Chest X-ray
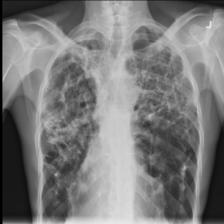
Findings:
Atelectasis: negative
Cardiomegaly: negative
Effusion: negative
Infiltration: negative
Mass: negative
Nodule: negative
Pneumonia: negative
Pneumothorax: negative
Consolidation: negative
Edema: negative
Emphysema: positive
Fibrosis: negative
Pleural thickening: negative
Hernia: negative